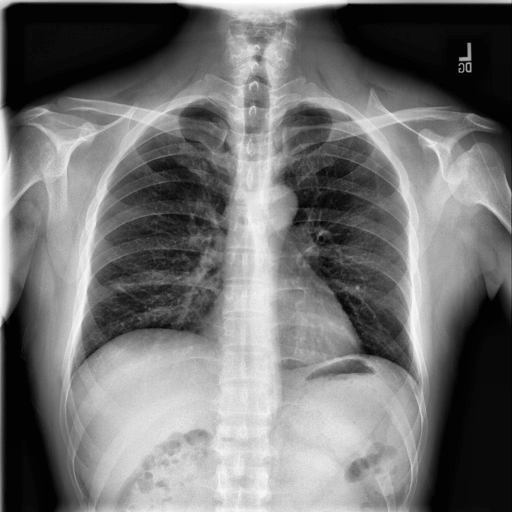
Finding: NORMAL